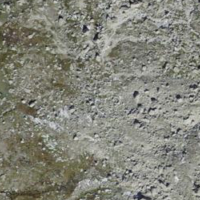
EUNIS habitat code: 48
Species observed at this site:
Jacobaea incana